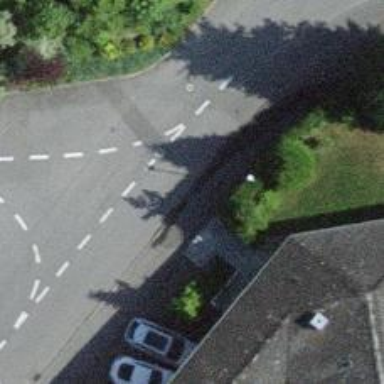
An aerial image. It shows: Kerb serving as barrier.